Question: I am changing my app to use 'UITabBarController' instead of 'UINavigationViewController'. I replaced controllers accordingly and app launches with tabs successfully. Later in the code I came across some difficulties using segues where lines like
'''
[self performSegueWithIdentifier:@"ImageViewController" sender:self];
'''
won't work producing error
""
When I embedded 'UINavigationController' into the initial 'FirstViewController', line above worked fine. I need that line to switch between views and pass some data to another view controller.
is that using segue identifier to go to 'SecondViewController' hides TabBar navigation (unless I wrap 'SecondViewController' in 'UINavigationController' again and so on). That is not the solution.
: How to use 'UITabBarController' and still take advantage of segues while keeping tab navigation visible?

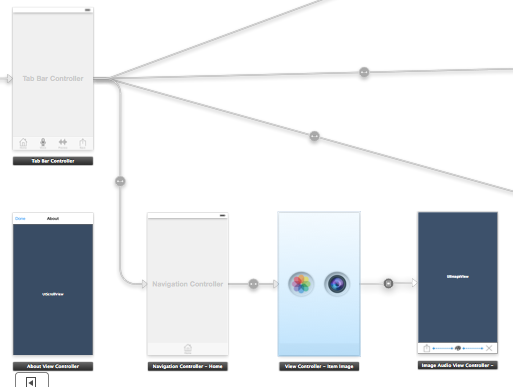
Answer: > "Push segues can only be used when the source controller is managed by an instance of UINavigationController"
Sounds to me like you are using a 'push' segue somewhere outside a navigation controller. Try to select all "segue bubbles" in interface builder that are inside a navigation controller:

and check the segue's style in the right pane:

If the style is set to the value 'push' as shown above change it to 'modal' or 'custom':